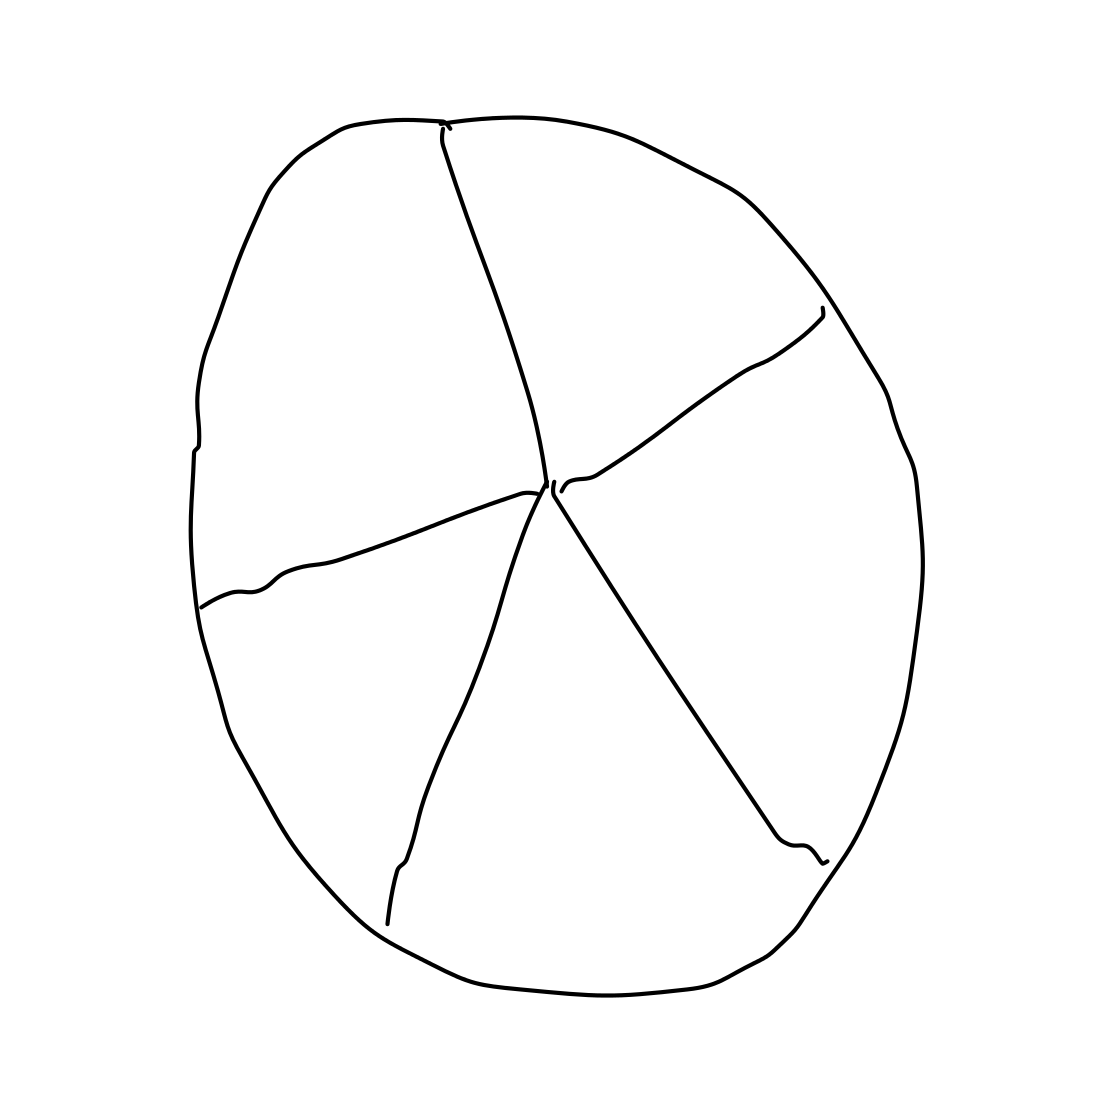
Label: satellite dish